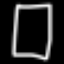
Label: square